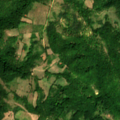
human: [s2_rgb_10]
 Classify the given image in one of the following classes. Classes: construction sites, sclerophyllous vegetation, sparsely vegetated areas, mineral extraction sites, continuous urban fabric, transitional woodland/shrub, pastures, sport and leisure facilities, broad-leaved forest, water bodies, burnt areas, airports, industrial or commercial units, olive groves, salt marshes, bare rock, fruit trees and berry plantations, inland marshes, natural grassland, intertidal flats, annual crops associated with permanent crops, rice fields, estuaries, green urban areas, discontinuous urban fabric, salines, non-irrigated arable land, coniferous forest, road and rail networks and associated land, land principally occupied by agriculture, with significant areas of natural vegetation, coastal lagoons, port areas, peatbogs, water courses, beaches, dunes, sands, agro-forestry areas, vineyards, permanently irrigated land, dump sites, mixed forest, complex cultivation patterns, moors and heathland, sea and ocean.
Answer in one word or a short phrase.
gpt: land principally occupied by agriculture, with significant areas of natural vegetation, broad-leaved forest